Aerial crown-view tile of a tropical tree (Barro Colorado Island, Panama), acquired 20240716:
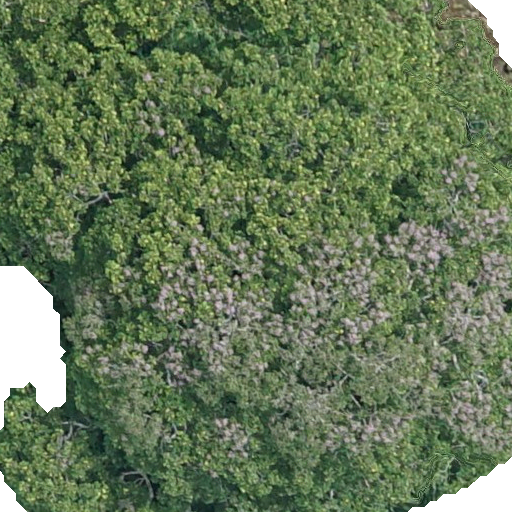
Species: Dipteryx oleifera
GBIF accepted scientific name: Dipteryx oleifera
Crown area: 604.409 m²